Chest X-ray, AP view. Patient: 42 years old, sex F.
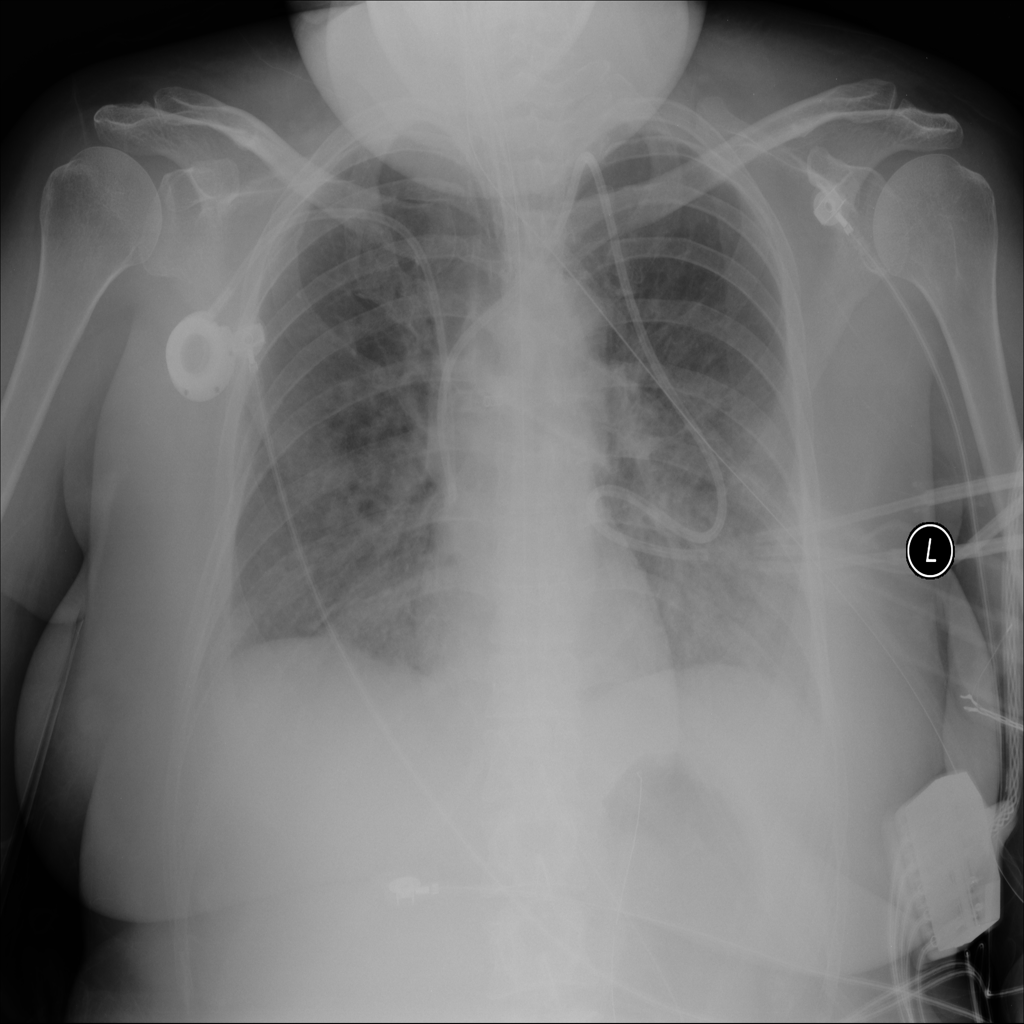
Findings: Edema, Pneumonia